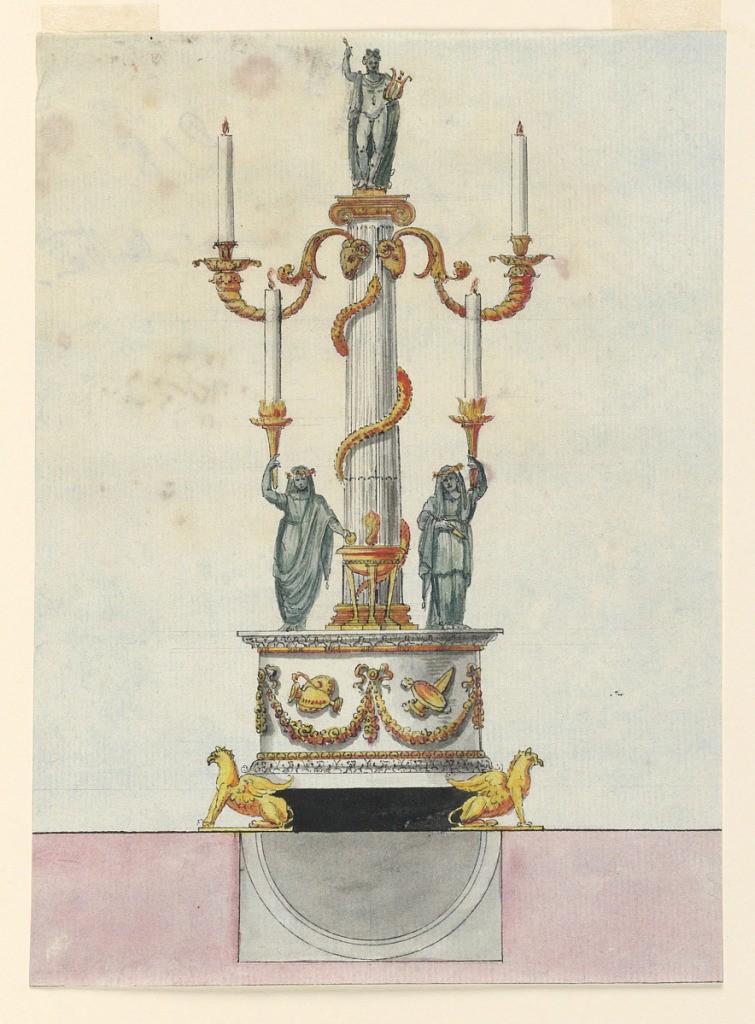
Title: Design for a Candlestick
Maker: Luigi Righetti, Italian, 1780 - 1819
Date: ca. 1800
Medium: Pen and ink, brush and sepia wash, watercolor, graphite on light blue paper
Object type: Drawing
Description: Vertical rectangle. Design for a candlestick intended to be executed in gilded and green bronze and white marble. Design for a candlestick with variations similar to 1938-88-593. Base supported by two lying golden griffons. Upon a half-circular base with decorations of garlands of trophies of vessels stands a column with the statue of Apollo on top. Two arms with burning candles are springing from ram heads, below the Ionic capital. A snake is wrapped around the column. Before the column stands a tripod, between two priestesses supporting with their erected outside arms cornucopias with a burning candle in each. At the bottom, the plan of the base.